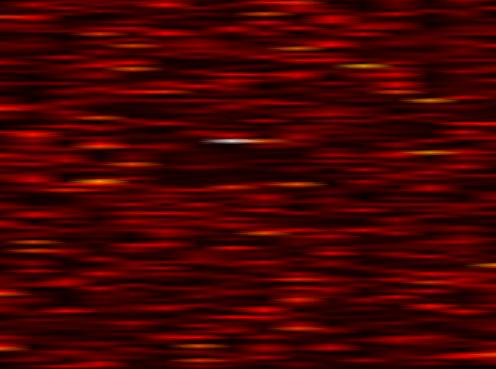
Label: FBMC